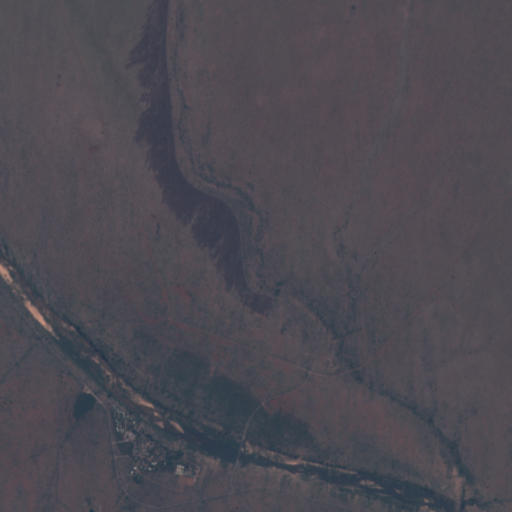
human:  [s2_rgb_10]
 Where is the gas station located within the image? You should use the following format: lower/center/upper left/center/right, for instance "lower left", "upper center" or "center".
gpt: The gas station is located in the lower left of the image.
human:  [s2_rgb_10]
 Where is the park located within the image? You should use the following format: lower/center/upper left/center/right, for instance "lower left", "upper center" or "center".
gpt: The park is located in the lower center of the image.
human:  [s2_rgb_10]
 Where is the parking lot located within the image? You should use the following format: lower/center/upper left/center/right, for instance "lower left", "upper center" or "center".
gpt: The parking lot is located in the lower left of the image.
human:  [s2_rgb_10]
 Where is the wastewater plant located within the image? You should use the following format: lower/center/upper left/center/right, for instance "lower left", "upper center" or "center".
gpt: The wastewater plant is located in the lower left of the image.
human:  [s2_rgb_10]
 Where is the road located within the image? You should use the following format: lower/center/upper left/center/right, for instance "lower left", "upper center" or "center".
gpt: There is no road in the image.